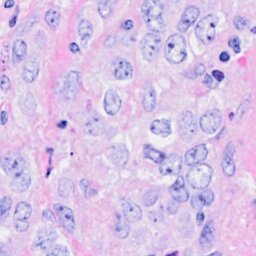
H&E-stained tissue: Breast